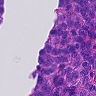
Metastatic tissue present: yes